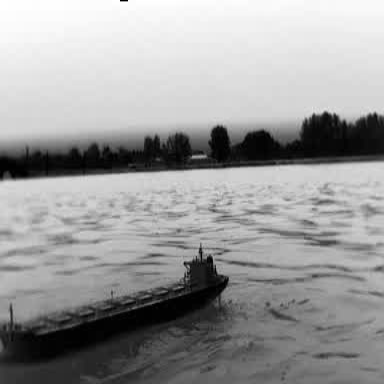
There is a liner in the infrared image.